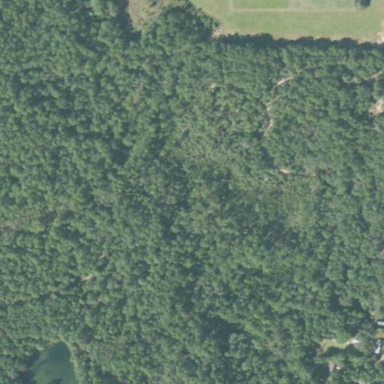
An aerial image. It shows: Mixed woodland area with various types of leaves.